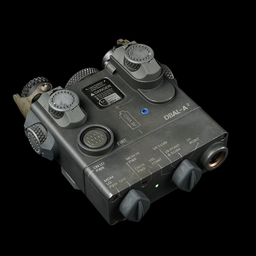
Label: electronics